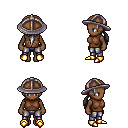
a pixel art fantasy rpg character, female body template, human, dark skin, brown sleeveless shirt, metal pants, white ponytail hairstyle, chain helm, gold boots, four views (front, back, left, right), 2x2 character sprite sheet, small pixel art, hard edges, no anti-aliasing